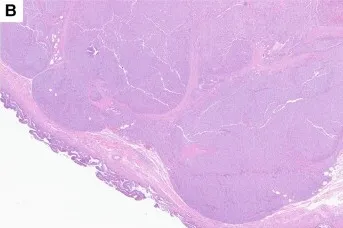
X 20. Demonstrates that adrenocortical carcinoma undermines the normal appearing gallbladder mucosa. Staining was positive for SF1, Melan A, synaptophysin, and inhibin, and was negative for CK7, CK20, CDX2, and chromogranin.
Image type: pathology (h&e)